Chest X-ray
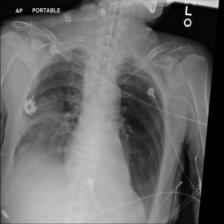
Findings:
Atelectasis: positive
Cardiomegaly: negative
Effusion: positive
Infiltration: negative
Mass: negative
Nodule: negative
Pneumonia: negative
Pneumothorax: negative
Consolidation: positive
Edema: negative
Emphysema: negative
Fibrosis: negative
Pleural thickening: negative
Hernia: negative